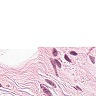
Metastatic tissue present: no